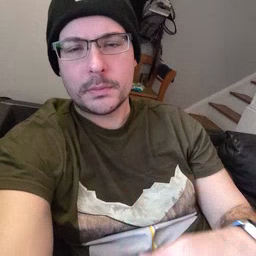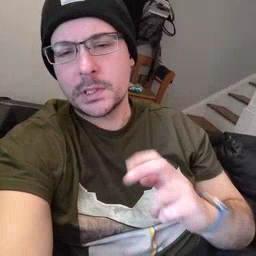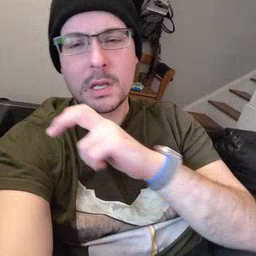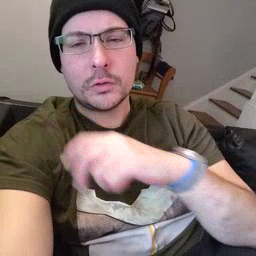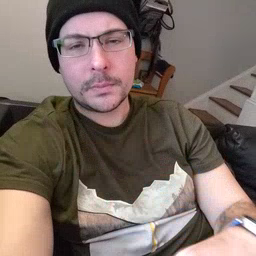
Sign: stairs